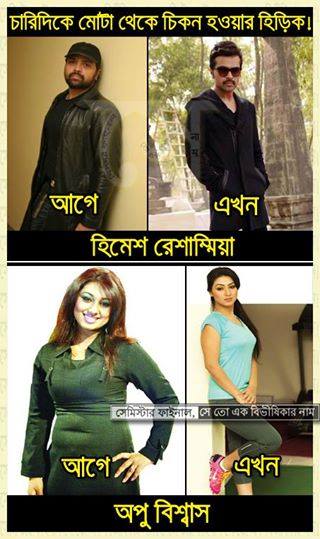
Caption: চারদিকে মোটা থেকে চিকন হওয়ার হিড়িক! আগে এখন হিমেশ রেশাম্মিয়া আগে এখন অপু বিশ্বাস
Label: non-hate